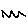
Label: zigzag